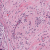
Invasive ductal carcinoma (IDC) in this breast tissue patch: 1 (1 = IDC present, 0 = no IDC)